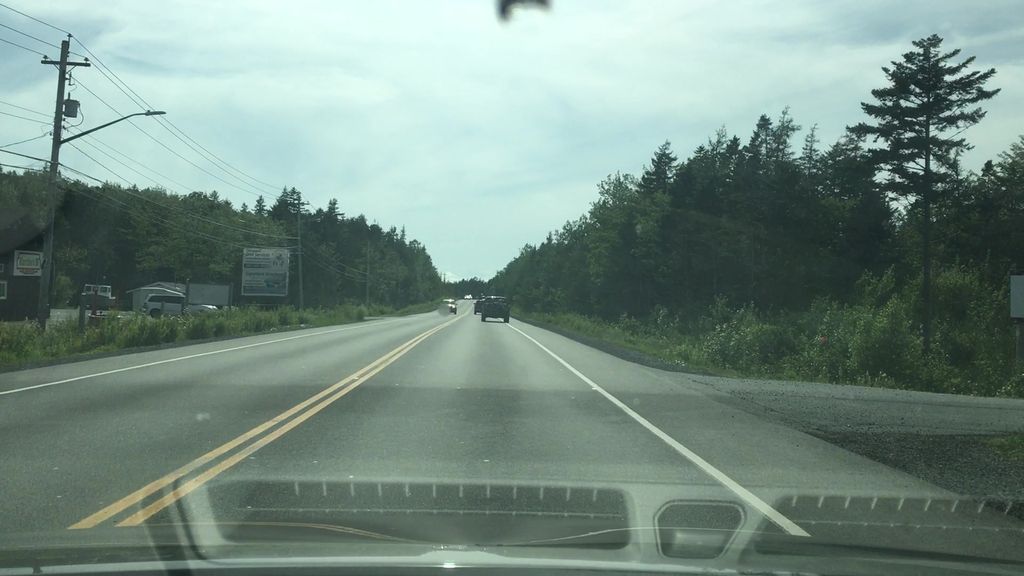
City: halifax